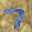
Label: 7